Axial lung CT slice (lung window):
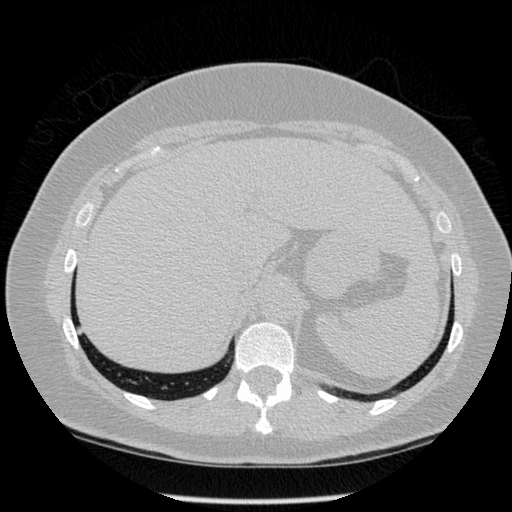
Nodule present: no